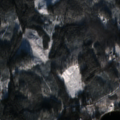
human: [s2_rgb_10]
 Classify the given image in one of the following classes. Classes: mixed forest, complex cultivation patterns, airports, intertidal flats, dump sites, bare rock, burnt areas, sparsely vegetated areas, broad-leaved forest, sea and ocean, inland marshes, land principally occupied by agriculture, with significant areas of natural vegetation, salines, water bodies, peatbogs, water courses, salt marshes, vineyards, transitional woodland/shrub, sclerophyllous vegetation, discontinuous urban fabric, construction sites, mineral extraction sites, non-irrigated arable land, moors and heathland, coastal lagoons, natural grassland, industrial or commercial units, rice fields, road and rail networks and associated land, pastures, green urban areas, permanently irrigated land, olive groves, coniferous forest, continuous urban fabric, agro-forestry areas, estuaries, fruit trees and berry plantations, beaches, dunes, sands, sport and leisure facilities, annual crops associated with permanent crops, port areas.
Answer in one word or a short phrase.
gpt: broad-leaved forest, coniferous forest, mixed forest, water bodies